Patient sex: F
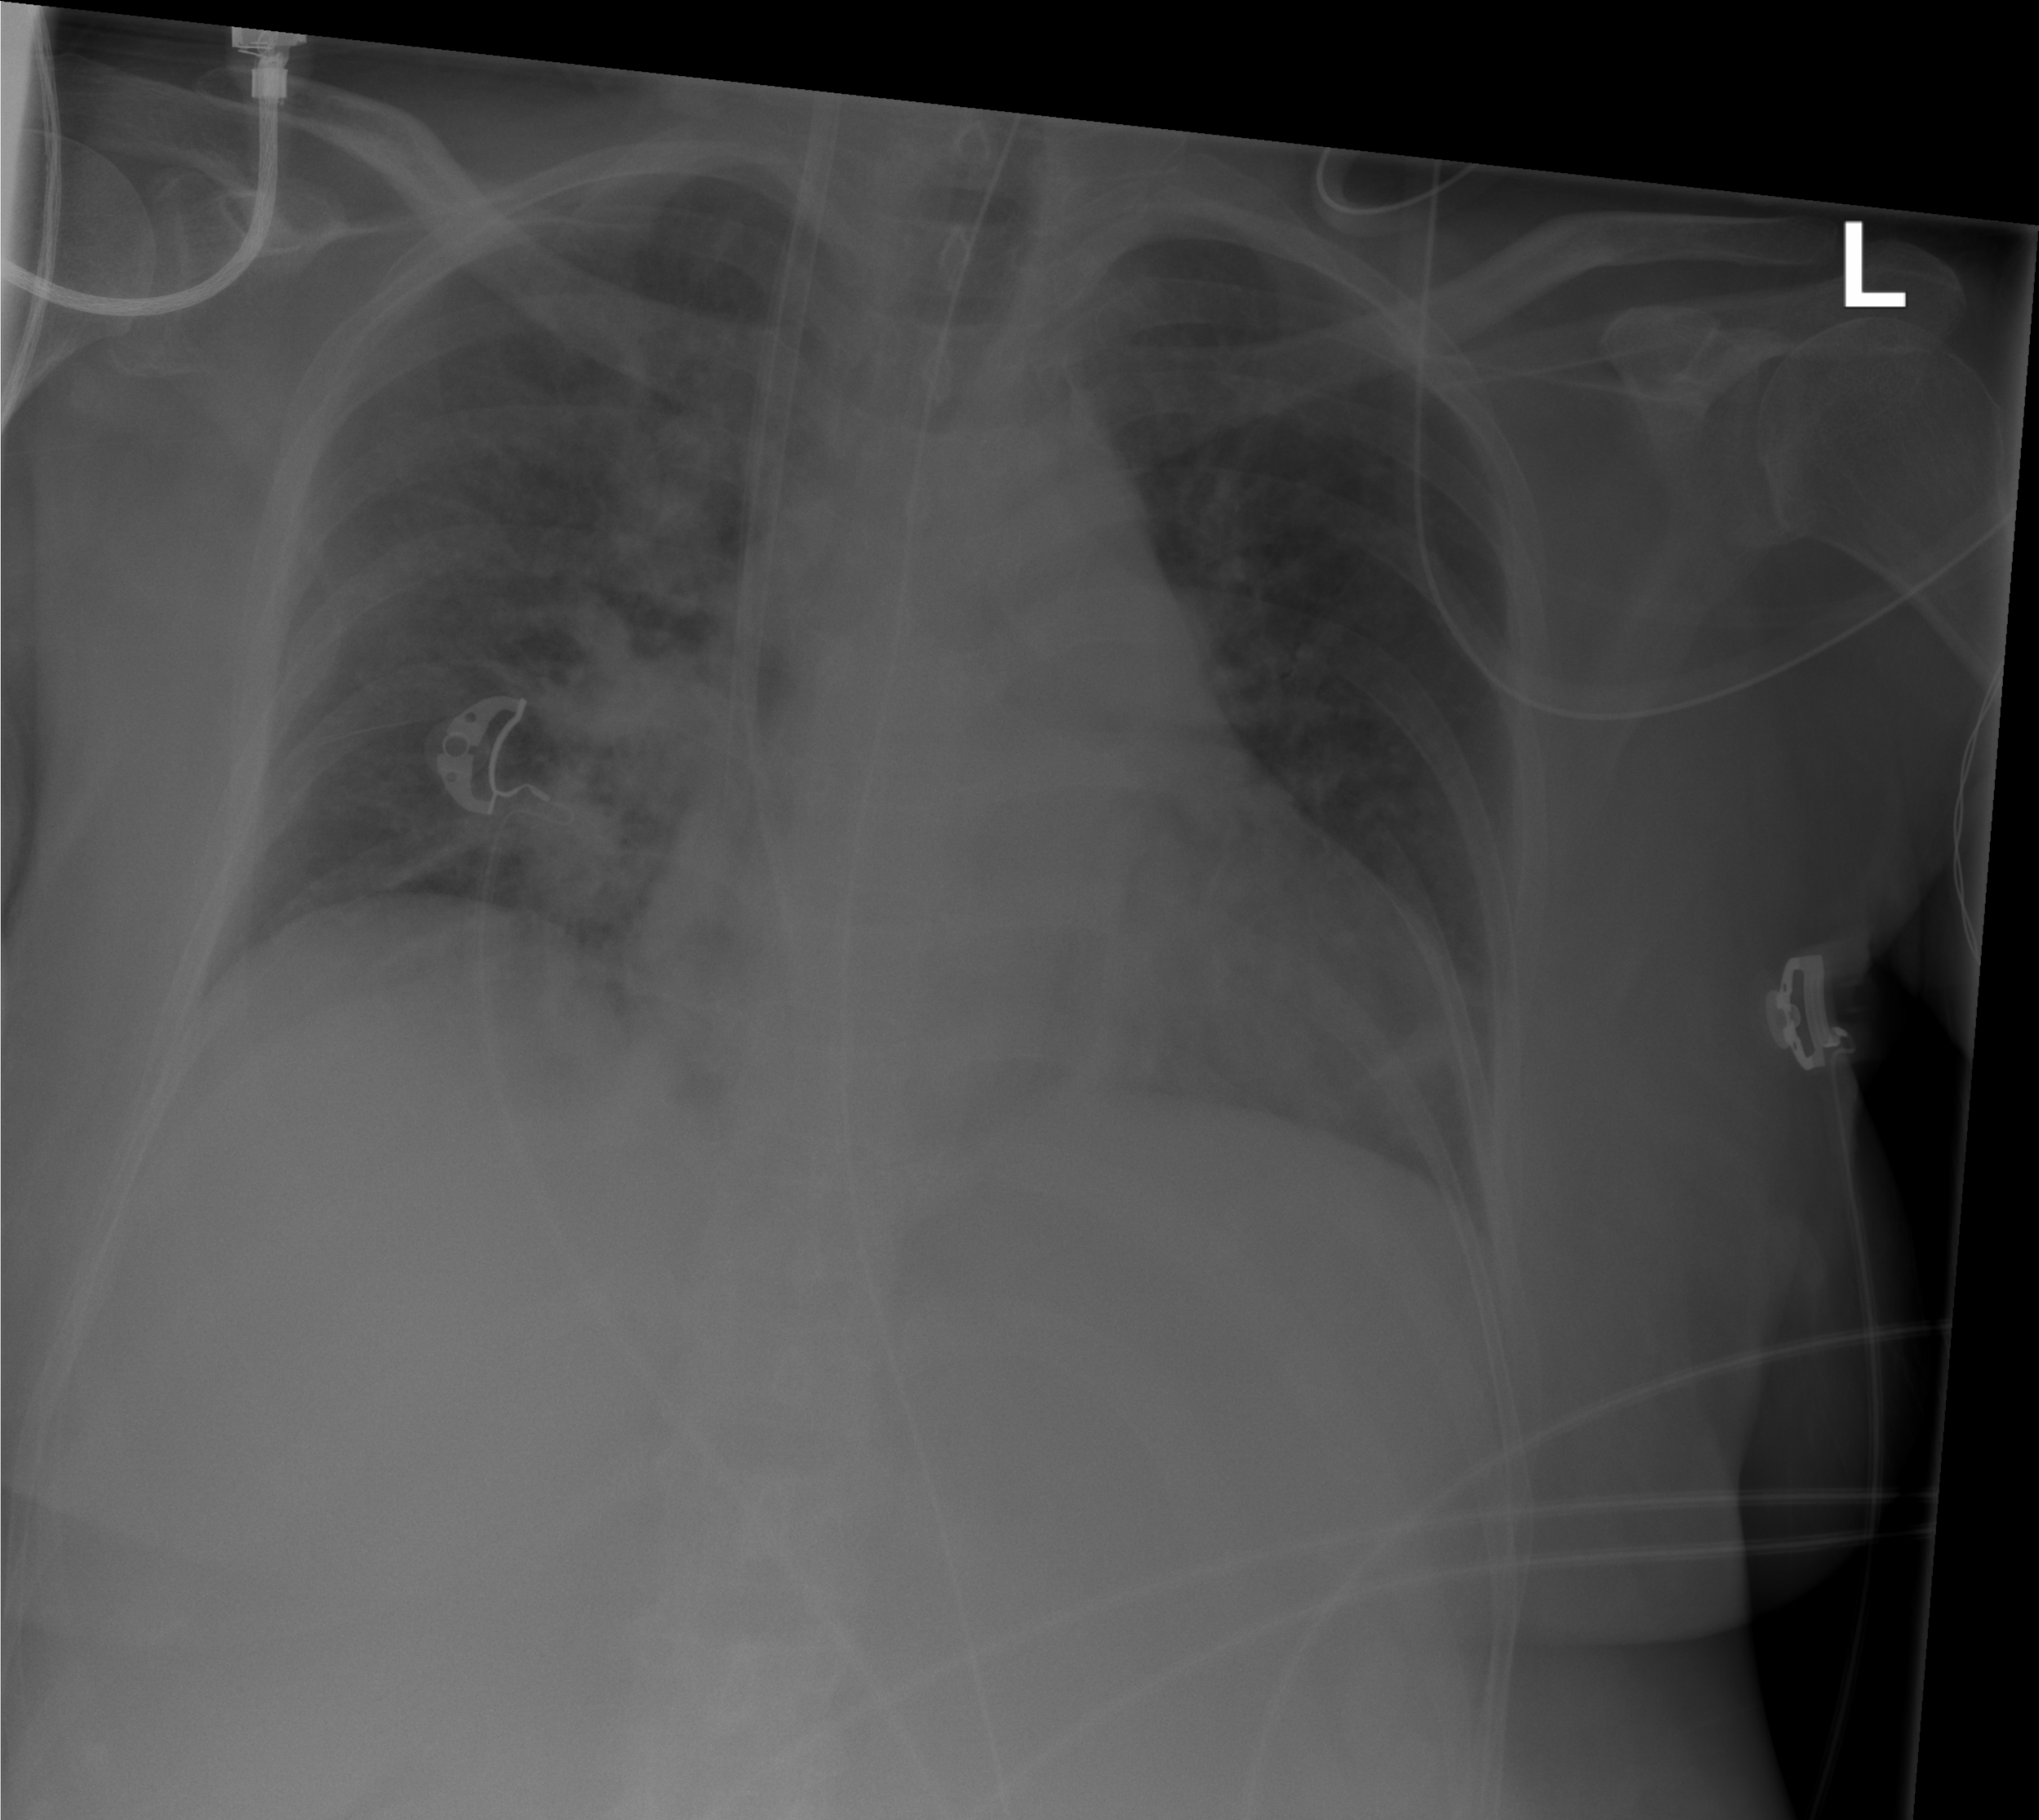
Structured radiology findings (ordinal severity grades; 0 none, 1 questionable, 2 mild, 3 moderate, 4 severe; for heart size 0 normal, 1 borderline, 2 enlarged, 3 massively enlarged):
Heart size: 2
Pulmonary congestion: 2
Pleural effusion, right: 0
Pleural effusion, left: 2
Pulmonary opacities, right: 3
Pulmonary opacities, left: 2
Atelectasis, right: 2
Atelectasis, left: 0